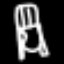
Label: chair